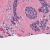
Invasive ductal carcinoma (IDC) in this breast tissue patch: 1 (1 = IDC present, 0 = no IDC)